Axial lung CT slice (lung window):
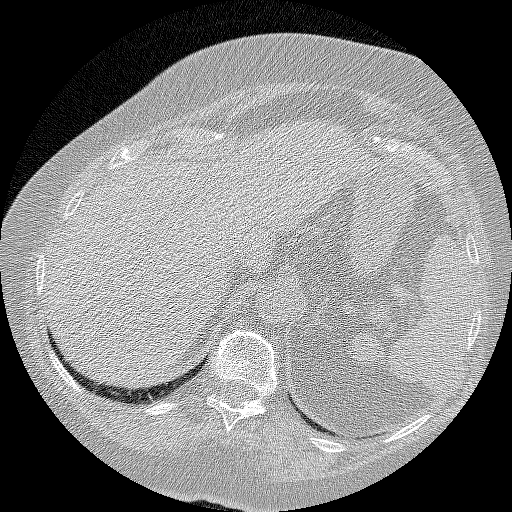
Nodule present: no